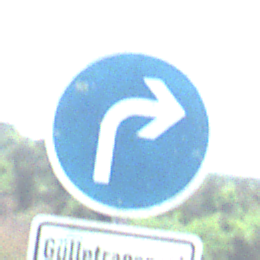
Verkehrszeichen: VorgeschriebeneFahrtrichtungRechts
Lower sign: BesondereFahrzeugeUndTransportgueter12
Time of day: MorningAfternoon
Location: Outdoor (Special)
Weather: Clear
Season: NotSpecified
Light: Natural